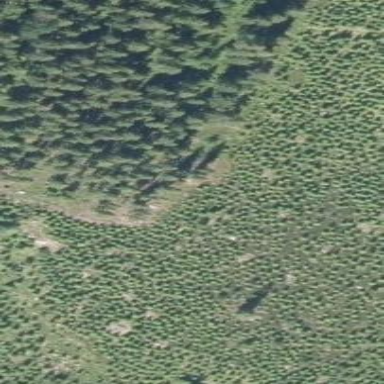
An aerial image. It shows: Needle-leaved woodland.